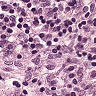
Metastatic tissue present: no